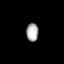
Tissue: prostate
Cell type: T cells
Senescence score: 0.2119
Nuclear area (px): 216
Mean DAPI intensity: 171.884